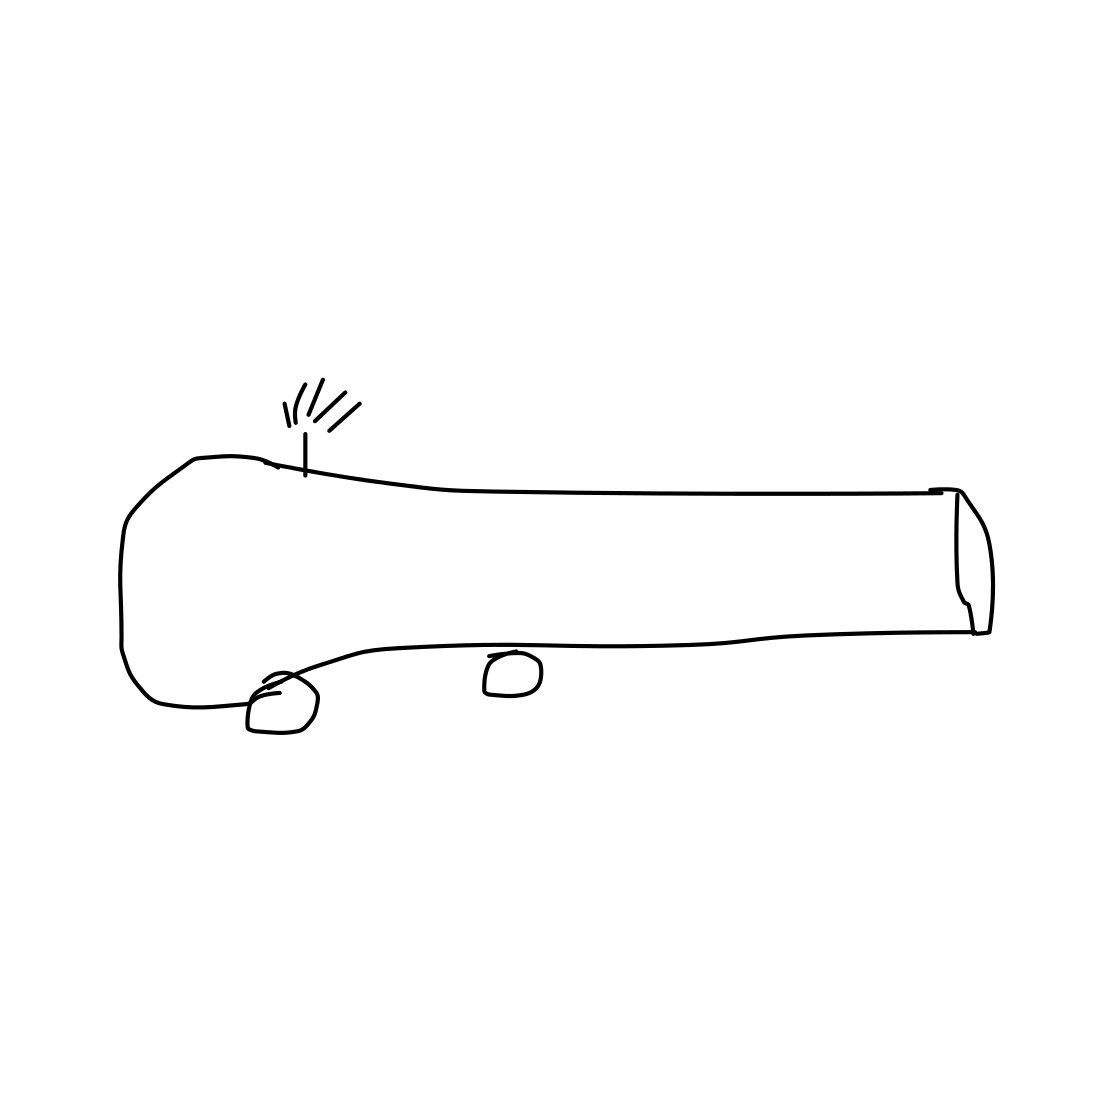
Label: cannon